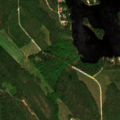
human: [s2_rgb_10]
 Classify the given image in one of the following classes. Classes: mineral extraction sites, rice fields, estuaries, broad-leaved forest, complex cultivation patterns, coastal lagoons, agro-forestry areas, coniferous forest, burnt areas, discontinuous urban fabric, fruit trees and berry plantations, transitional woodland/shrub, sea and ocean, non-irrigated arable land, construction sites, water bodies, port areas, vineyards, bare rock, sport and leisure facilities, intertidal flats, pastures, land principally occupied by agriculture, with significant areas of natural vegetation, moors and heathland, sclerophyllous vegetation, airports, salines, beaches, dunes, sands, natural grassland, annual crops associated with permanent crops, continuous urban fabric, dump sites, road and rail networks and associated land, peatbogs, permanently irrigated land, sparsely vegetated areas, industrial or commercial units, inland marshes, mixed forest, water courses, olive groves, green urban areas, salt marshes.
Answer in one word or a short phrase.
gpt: coniferous forest, mixed forest, water bodies